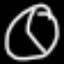
Label: clock